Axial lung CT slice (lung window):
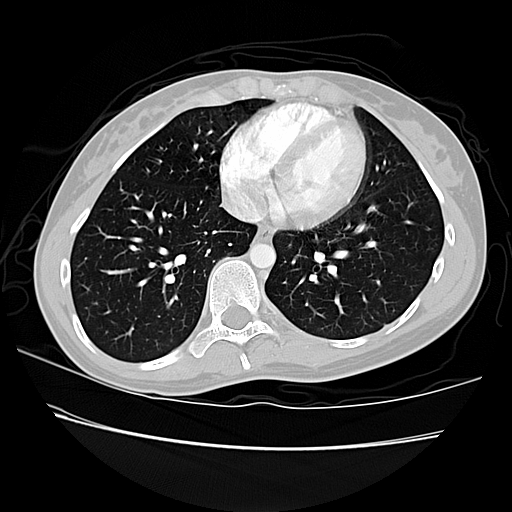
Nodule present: no